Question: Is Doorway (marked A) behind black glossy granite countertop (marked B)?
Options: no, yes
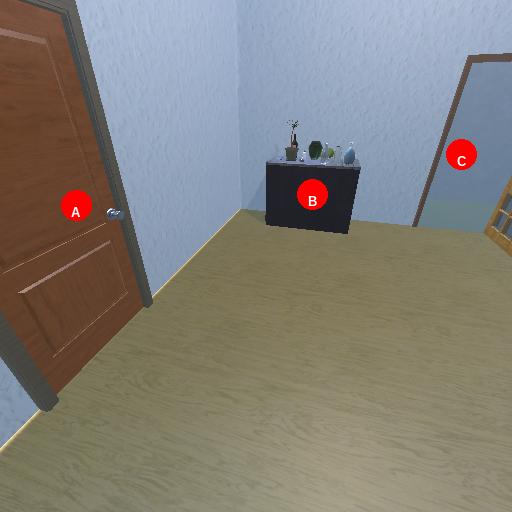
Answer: no